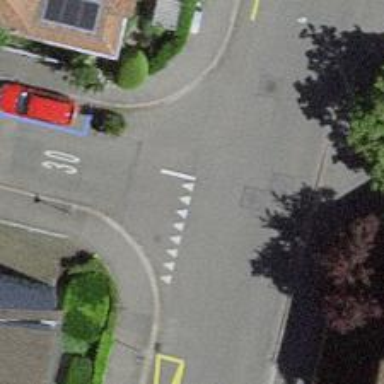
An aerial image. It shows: Residential road with asphalt surface. There are sidewalks on both sides of the road.